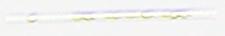
Label: Rhizosolenia